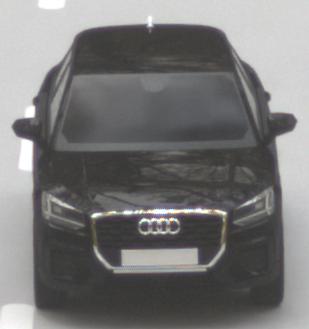
Make: Audi
Model: Q2
Model produced from: 2016
Model produced until: 2020
Doors: 5
Color: black
Road condition: dry road
Daytime: morning or afternoon
Contrast: low contrast